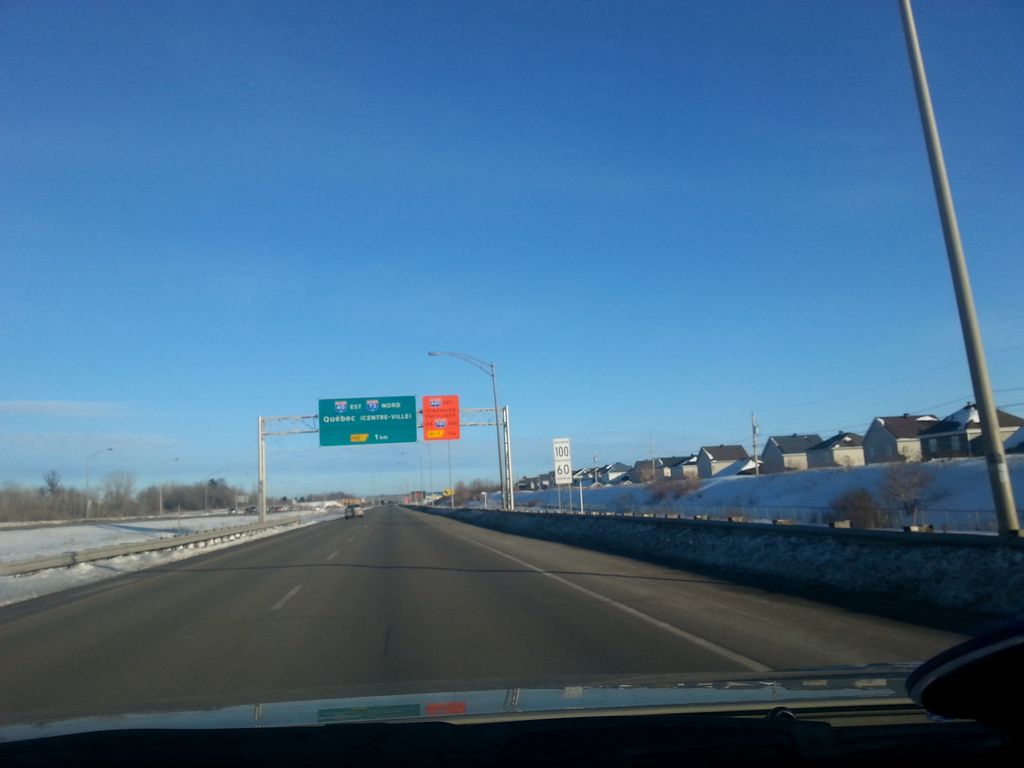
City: quebec_city